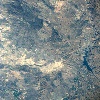
Label: land